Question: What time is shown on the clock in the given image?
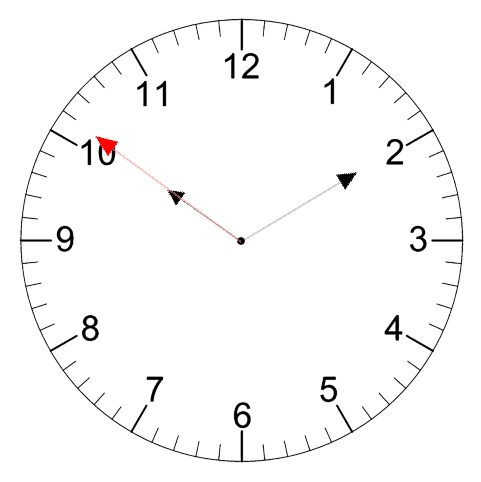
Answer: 10:09:51